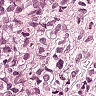
Metastatic tissue present: yes